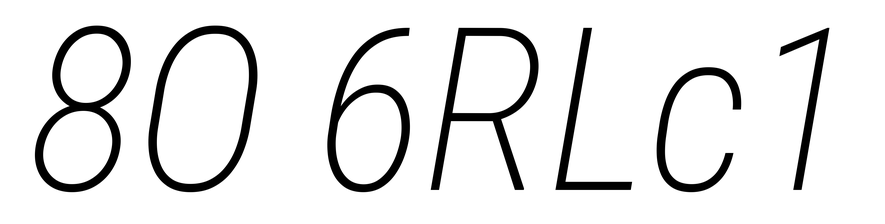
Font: Roboto-Italic_Condensed_ExtraLight_Italic